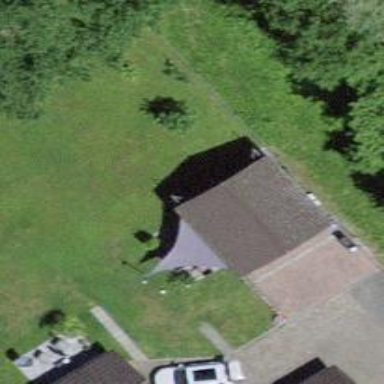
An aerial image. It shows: Gabled garage building.